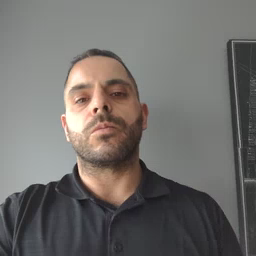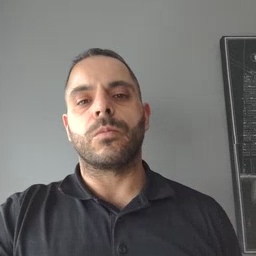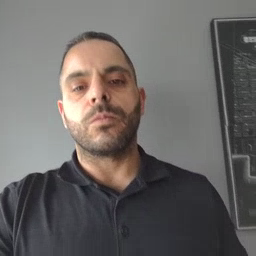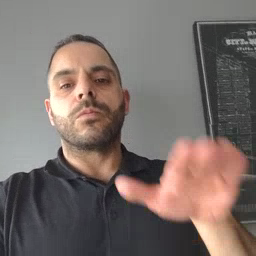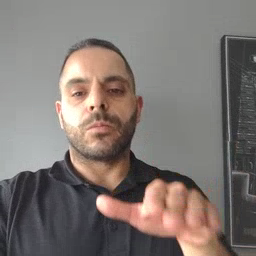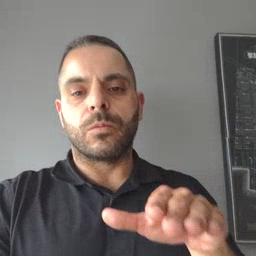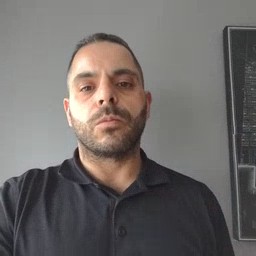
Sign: child